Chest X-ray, PA view. Patient: 59 years old, sex M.
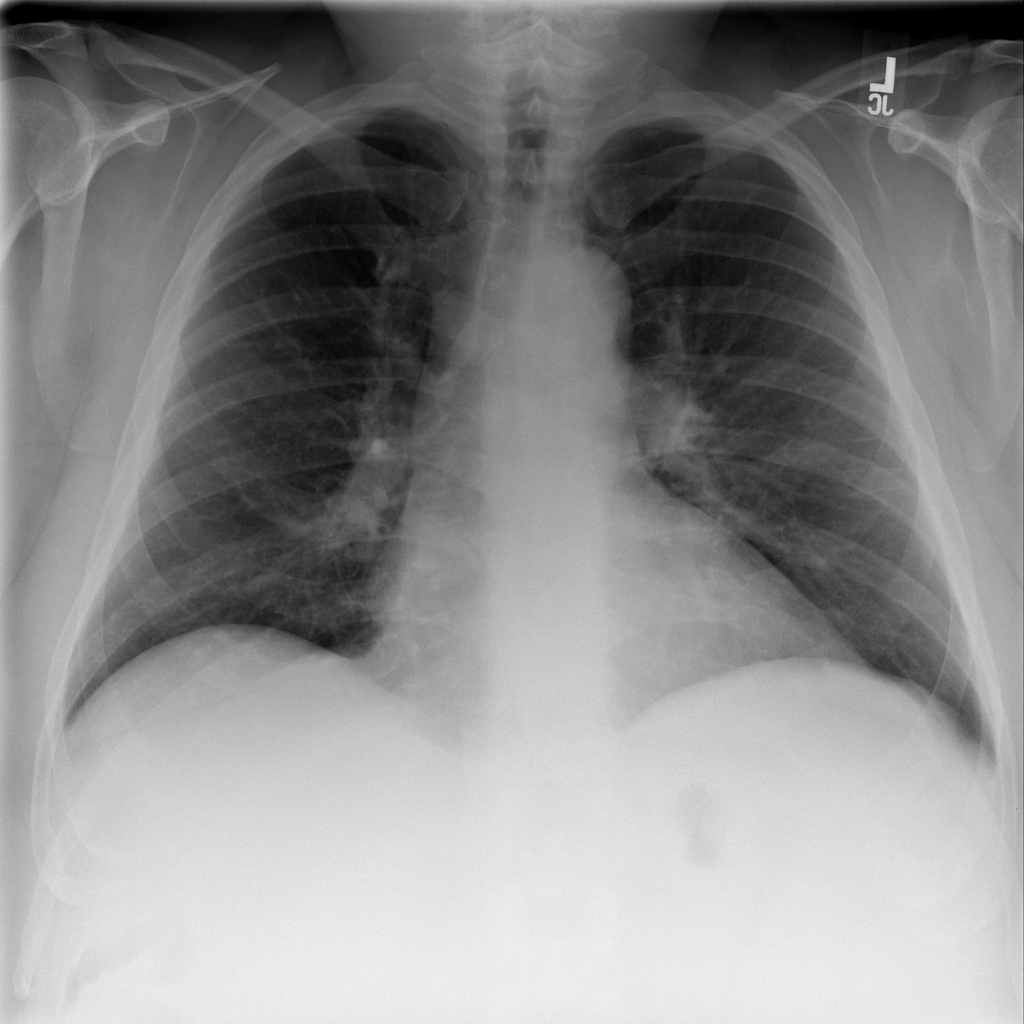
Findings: Atelectasis